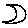
Label: moon